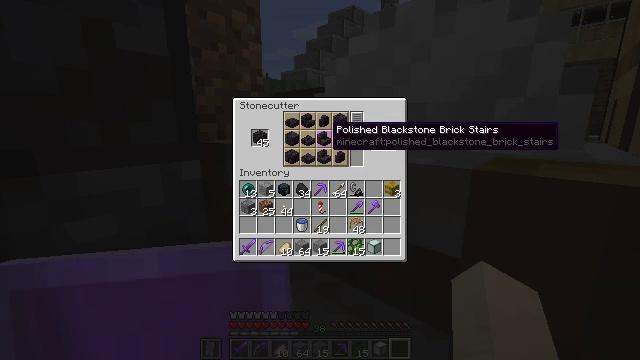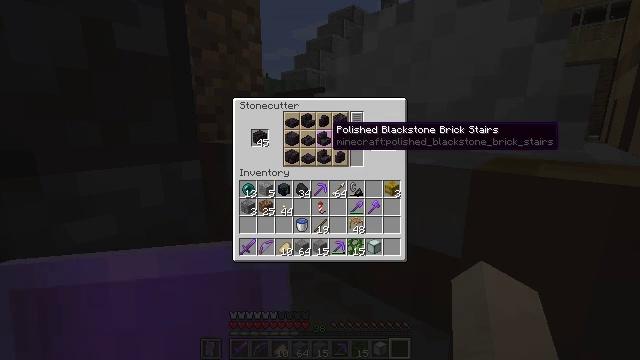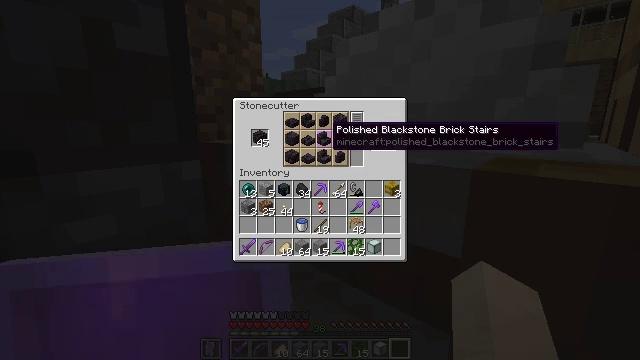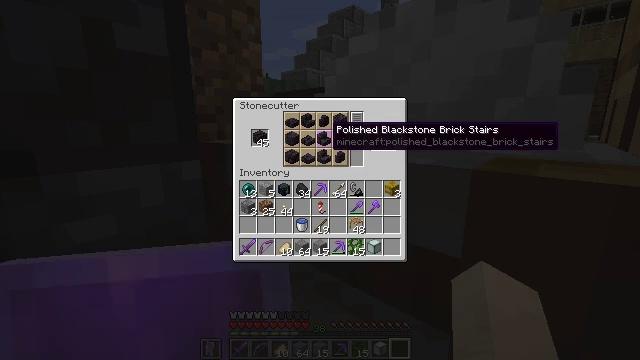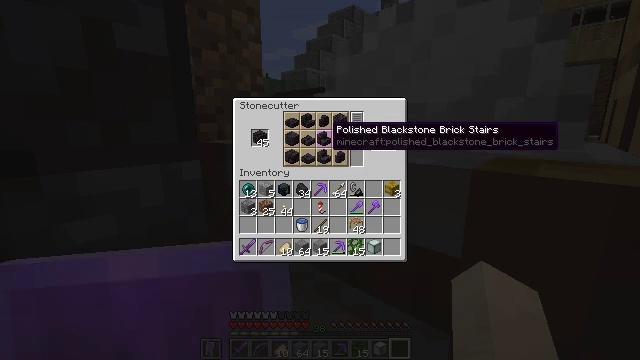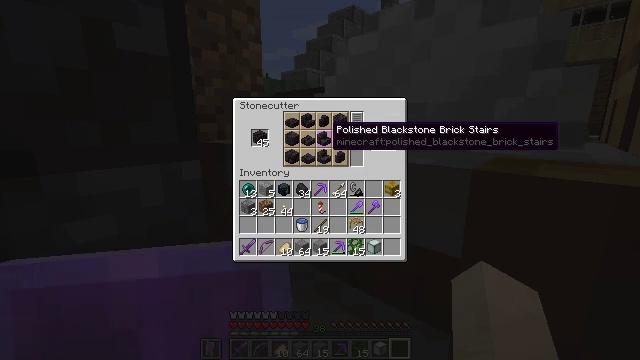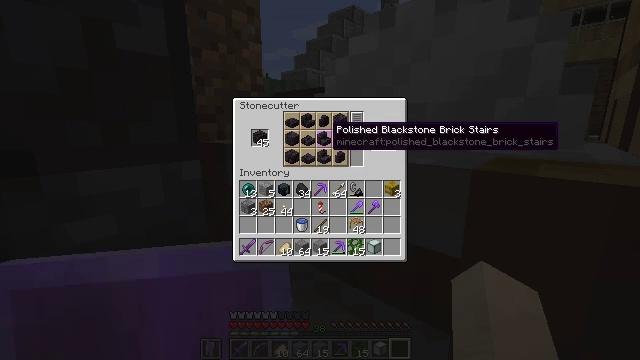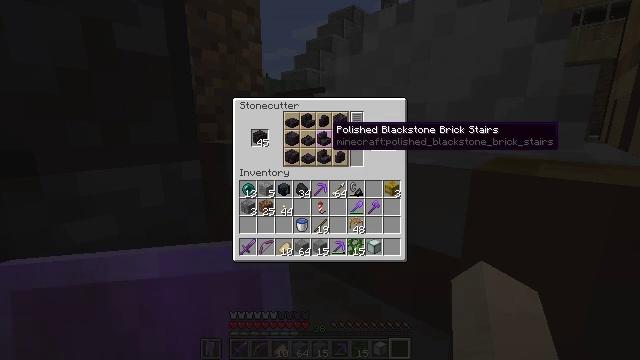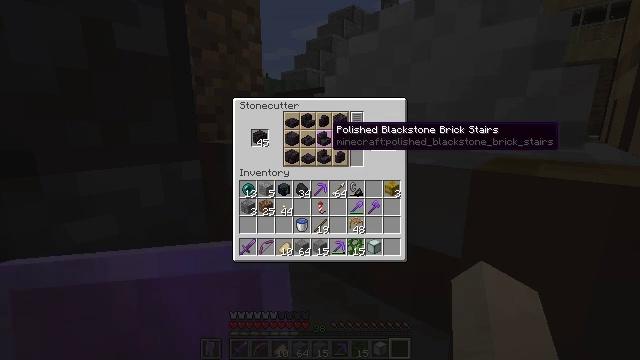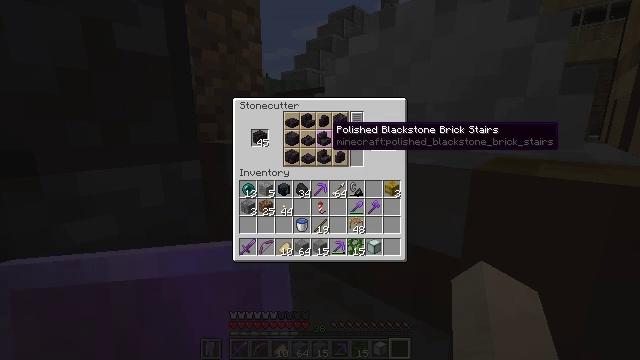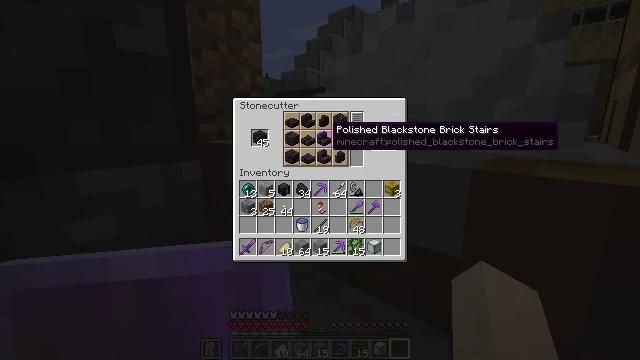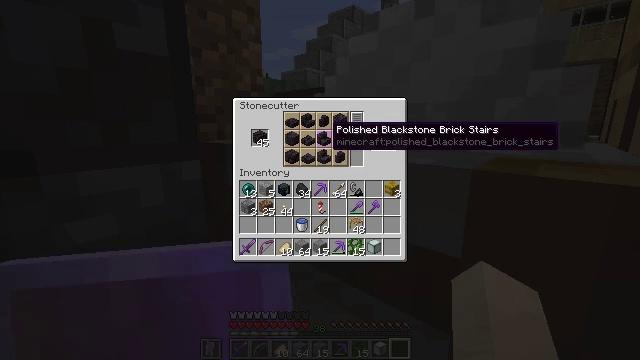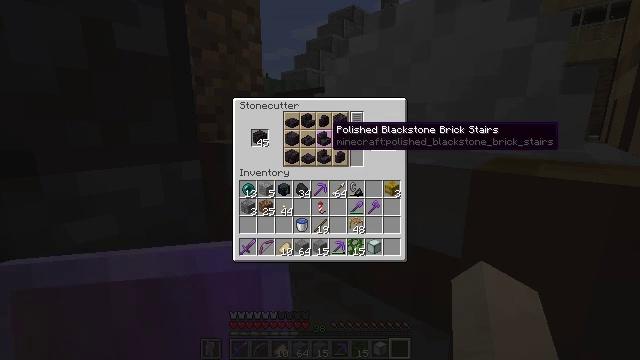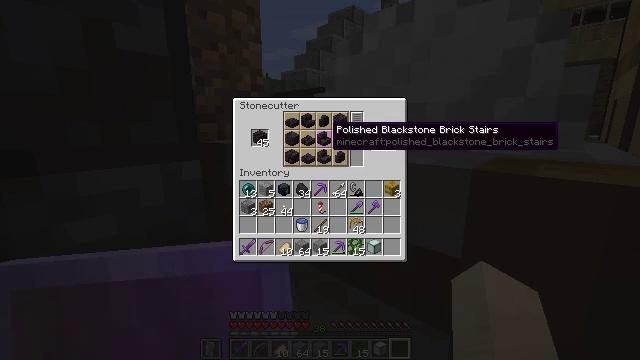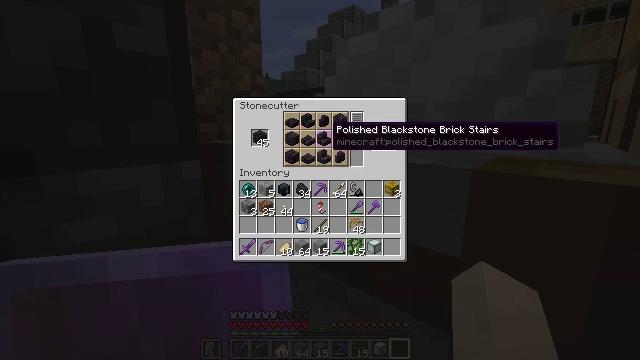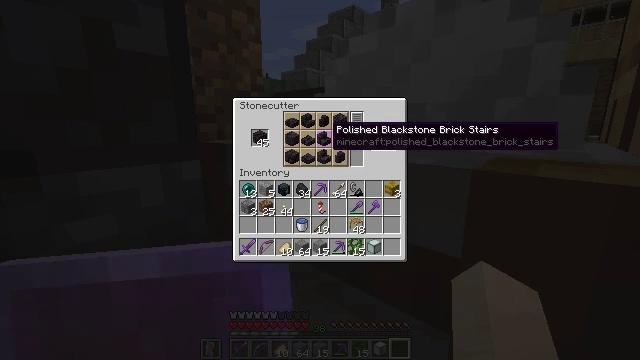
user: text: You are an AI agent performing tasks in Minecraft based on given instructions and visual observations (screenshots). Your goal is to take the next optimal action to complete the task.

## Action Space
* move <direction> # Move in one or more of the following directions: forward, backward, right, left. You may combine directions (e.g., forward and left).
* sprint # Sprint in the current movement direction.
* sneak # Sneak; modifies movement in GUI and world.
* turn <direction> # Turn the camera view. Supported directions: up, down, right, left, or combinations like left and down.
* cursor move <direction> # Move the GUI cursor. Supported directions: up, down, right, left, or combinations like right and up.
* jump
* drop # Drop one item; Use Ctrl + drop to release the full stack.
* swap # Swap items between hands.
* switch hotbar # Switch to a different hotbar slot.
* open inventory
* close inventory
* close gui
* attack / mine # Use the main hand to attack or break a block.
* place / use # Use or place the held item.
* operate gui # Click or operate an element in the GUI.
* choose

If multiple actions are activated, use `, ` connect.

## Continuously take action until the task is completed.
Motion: motion action
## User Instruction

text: Craft polished blackstone stairs using blackstone.
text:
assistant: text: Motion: no_op
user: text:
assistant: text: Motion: no_op
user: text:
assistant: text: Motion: no_op
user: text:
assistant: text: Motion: no_op
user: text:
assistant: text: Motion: no_op
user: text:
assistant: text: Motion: no_op
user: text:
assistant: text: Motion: no_op
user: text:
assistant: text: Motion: no_op
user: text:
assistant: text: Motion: no_op
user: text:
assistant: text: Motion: no_op
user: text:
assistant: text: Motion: no_op
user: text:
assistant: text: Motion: no_op
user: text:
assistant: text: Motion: no_op
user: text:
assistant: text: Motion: no_op
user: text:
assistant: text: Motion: no_op
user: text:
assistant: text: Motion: no_op
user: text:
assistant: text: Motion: no_op
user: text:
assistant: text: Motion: no_op
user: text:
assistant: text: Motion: no_op
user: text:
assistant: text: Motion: no_op
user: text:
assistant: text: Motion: no_op
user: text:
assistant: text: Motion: no_op
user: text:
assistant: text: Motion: no_op
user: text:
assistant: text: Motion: no_op
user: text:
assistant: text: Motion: no_op
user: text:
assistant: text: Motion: no_op
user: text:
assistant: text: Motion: no_op
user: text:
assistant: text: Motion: no_op
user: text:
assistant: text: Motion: no_op
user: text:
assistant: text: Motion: no_op